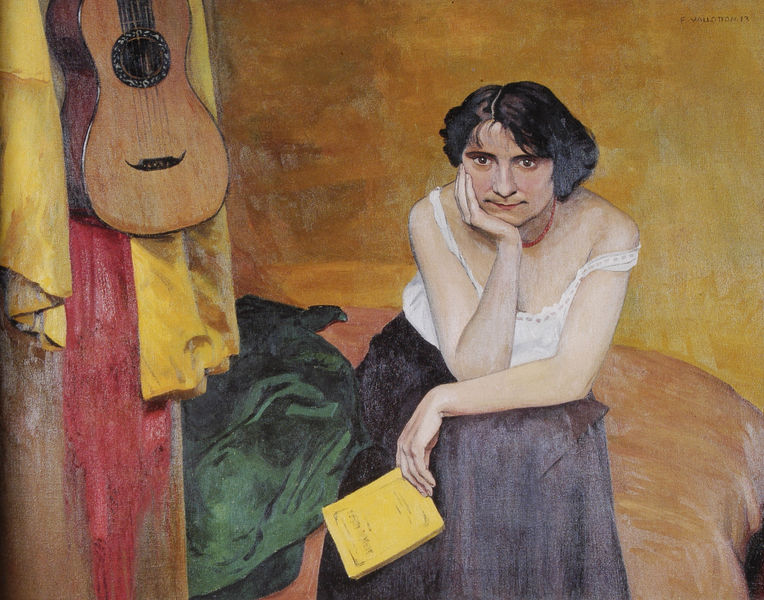
Titel: Femme brune assise de face, avec guitare, Sitzende junge Frau mit Gitarre
Künstler: Félix Vallotton
Standort: Zürich.
Institution: Galerie Dr. Schenk
Schlagwörter: blau, gemälde, hand, kopf, nackt, umhang, weiß, gelb, grün, mädchen, ocker, sitzen, ausschnitt, braun, finger, frau, frisur, grau, haar, holz, kleid, kleider, licht, mund, nase, orange, schwarz, tür, zeichnung, zimmer, blick, dame, rot, tuch, malerei, rock, hemd, wand, arm, arme, augen, bluse, falten, gesicht, kleidung, bild, bildnis, hände, instrument, portrait, porträt, signatur, vorhang, fransen, haare, sitzend, tücher, decke, gitarre, musik, kinn, scheitel, schulter, seide, lächeln, spanien, mieder, probe, kette, farbe, lila, querformat, falte, sitzende, lesen, musikinstrument, sitzt, bett, roch, couch, ellenbogen, knie, aufstützen, halsschmuck, dekolleté, halskette, buch, denken, gestützt, guitarre, musikantin, spanisch, unterhemd, zettel, darstellung, heft, saiten, musikerin, protrait, lochstickerei, pagenkopf, frida, zupfinstrument, sizen, frieda, damenbart, fieda, lfrau, reklam